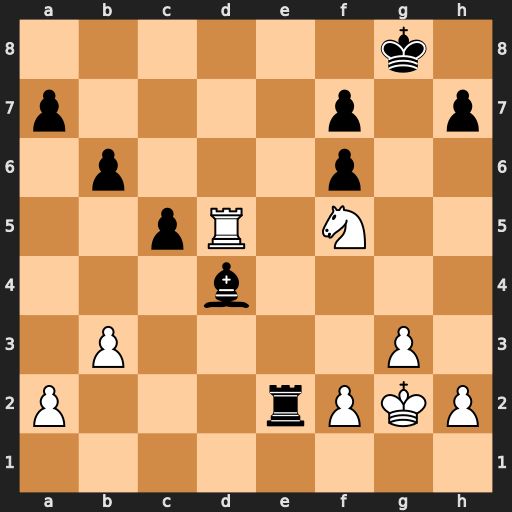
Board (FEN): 6k1/p4p1p/1p3p2/2pR1N2/3b4/1P4P1/P3rPKP/8
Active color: w
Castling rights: -
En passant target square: -
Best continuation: Rd8+ Re8 Rxe8#